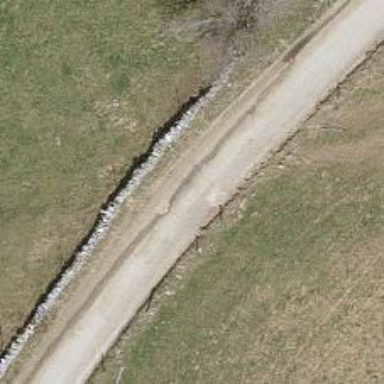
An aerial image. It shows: Paved service road with grade1 tracktype.